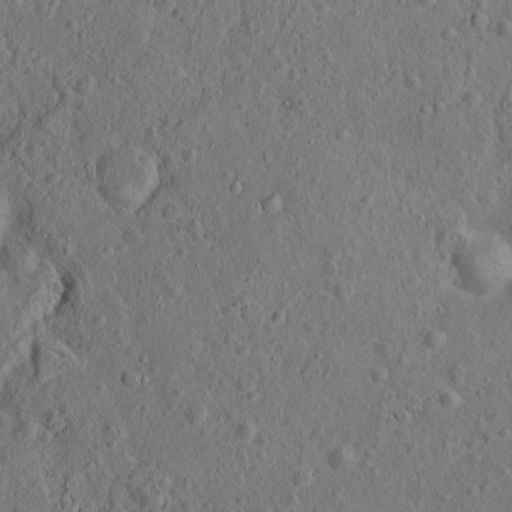
Objects detected: cone